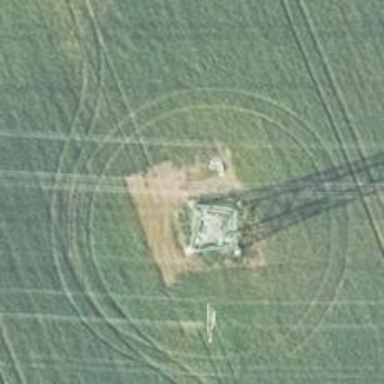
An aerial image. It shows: Power tower.